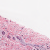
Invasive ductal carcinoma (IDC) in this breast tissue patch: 0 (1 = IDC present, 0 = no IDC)